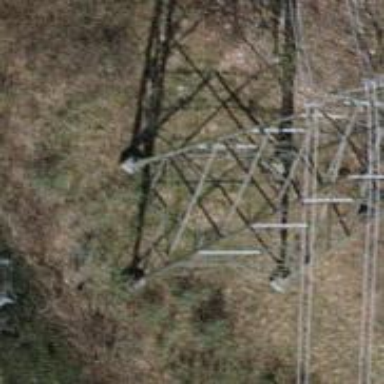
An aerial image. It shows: Towering power structure.